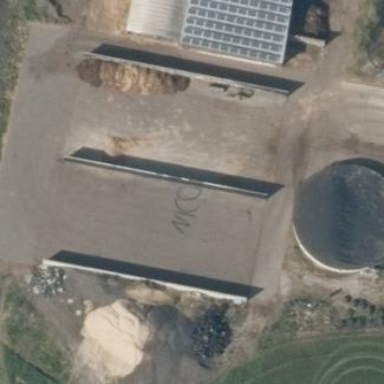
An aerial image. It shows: Bunker silo.